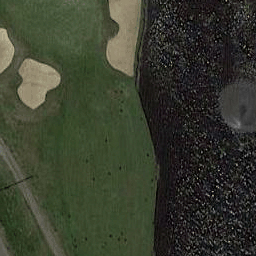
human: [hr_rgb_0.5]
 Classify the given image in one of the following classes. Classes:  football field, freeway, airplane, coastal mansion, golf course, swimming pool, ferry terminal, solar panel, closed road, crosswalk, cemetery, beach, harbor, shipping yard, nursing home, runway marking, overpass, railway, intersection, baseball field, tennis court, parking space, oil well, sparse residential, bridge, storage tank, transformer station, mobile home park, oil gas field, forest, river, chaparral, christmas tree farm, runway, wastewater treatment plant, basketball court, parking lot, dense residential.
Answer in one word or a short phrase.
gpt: golf course